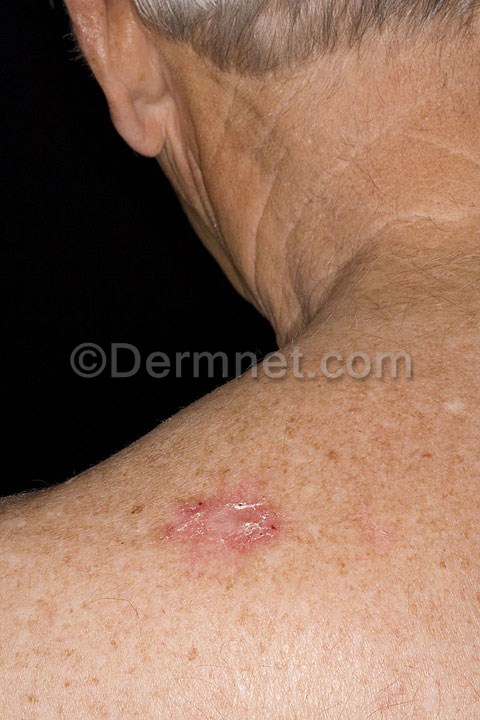
Disease: Actinic Keratosis Basal Cell Carcinoma and other Malignant Lesions